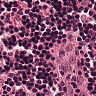
Metastatic tissue present: no